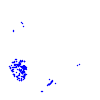
Particle: pion